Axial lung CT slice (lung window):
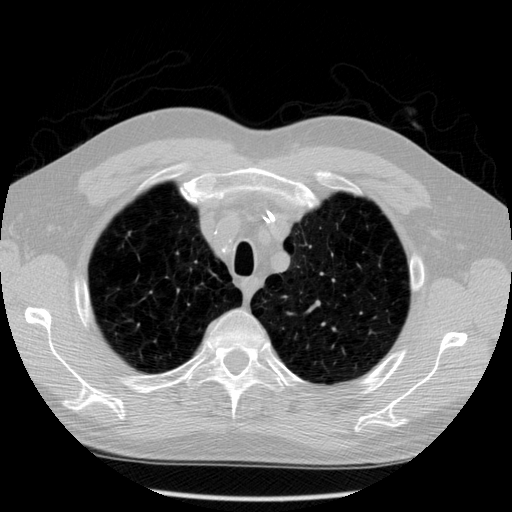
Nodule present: no